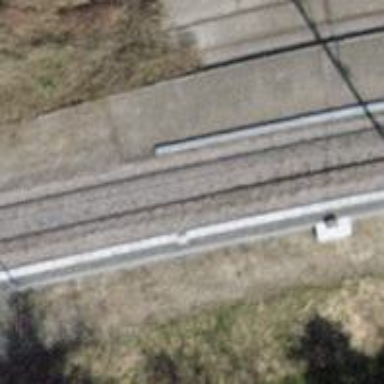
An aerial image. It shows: Single-track railway with electrified contact lines.